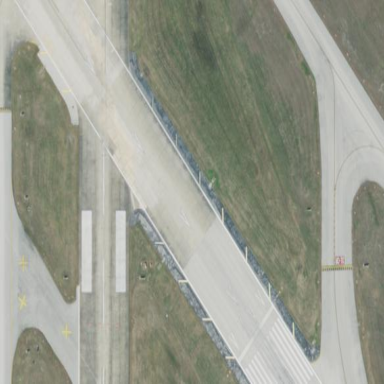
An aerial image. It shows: Asphalt area at the airport designated as displaced threshold runway.